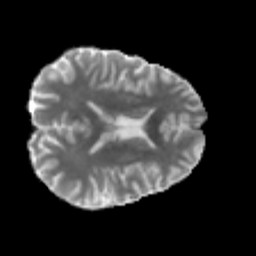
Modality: MD
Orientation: axial
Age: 35
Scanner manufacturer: philips
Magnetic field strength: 3 T
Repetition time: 8.6 s
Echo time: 0.127 s